Interaction volume radius: 5 \u00c5
Interaction volume height: 10 \u00c5
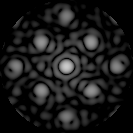
Disorder parameter: 0.3084